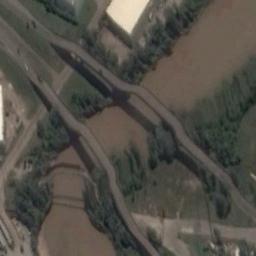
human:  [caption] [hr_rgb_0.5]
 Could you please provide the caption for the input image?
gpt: Two bridges built on a yellow narrow river and some green plants on both sides of the river .

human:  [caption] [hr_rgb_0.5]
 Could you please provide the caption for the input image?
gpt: Two parallel bridges connect the land on both sides of the yellow river .

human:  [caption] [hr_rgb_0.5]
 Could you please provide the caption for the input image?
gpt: There are two bridges over the river with some trees on both sides .

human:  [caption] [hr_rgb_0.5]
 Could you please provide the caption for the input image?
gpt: There are vehicles on the bridge, And the water under the bridge is muddy .

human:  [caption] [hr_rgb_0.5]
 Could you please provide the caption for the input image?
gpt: Many trees are under two Bridges .